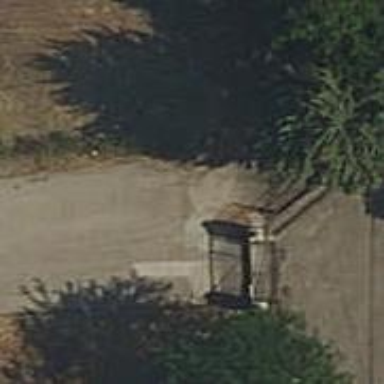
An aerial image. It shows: Gate.